Question: Thanks for the help in guiding me in the right direction! What I didn't show, and probably should have, is I am using an array {} for the data portion of the query. That references 24 other sheets in the same doc. Apparently, some of the 'Truck' columns in the other sheets were not set to plain text, which resulted in the error.
I have been using the query function for some time and this is the first time running into this! Thanks so much!
is sheet w/ data entered by end-users.
has the following formula:
'''
=IFERROR(QUERY('Sheet1'!A2:N, "SELECT * WHERE D is not null"),0)
'''
Note: I must complete this via this method, as the example below is a snapshot of the sheet. It's actually a bit more complicated, but I used this example to simplify the problem. The actual sheet has confidential information so I am unable to share.
When a non-numeric value is entered in the 'Truck' column in Sheet1, the query function returns a blank value for that cell. When it's numeric, all is well as illustrated in the image.
The column format is set to 'Automatic'. I tried changing to 'Plain text', however, this results in all 'Truck' column values being blank.
Also worth noting, alphanumeric characters entered in the Routes and Notes columns properly reflects in their respective columns in Sheet2.
Appreciate ANY help as this issue is holding up completion of this project. Thank you
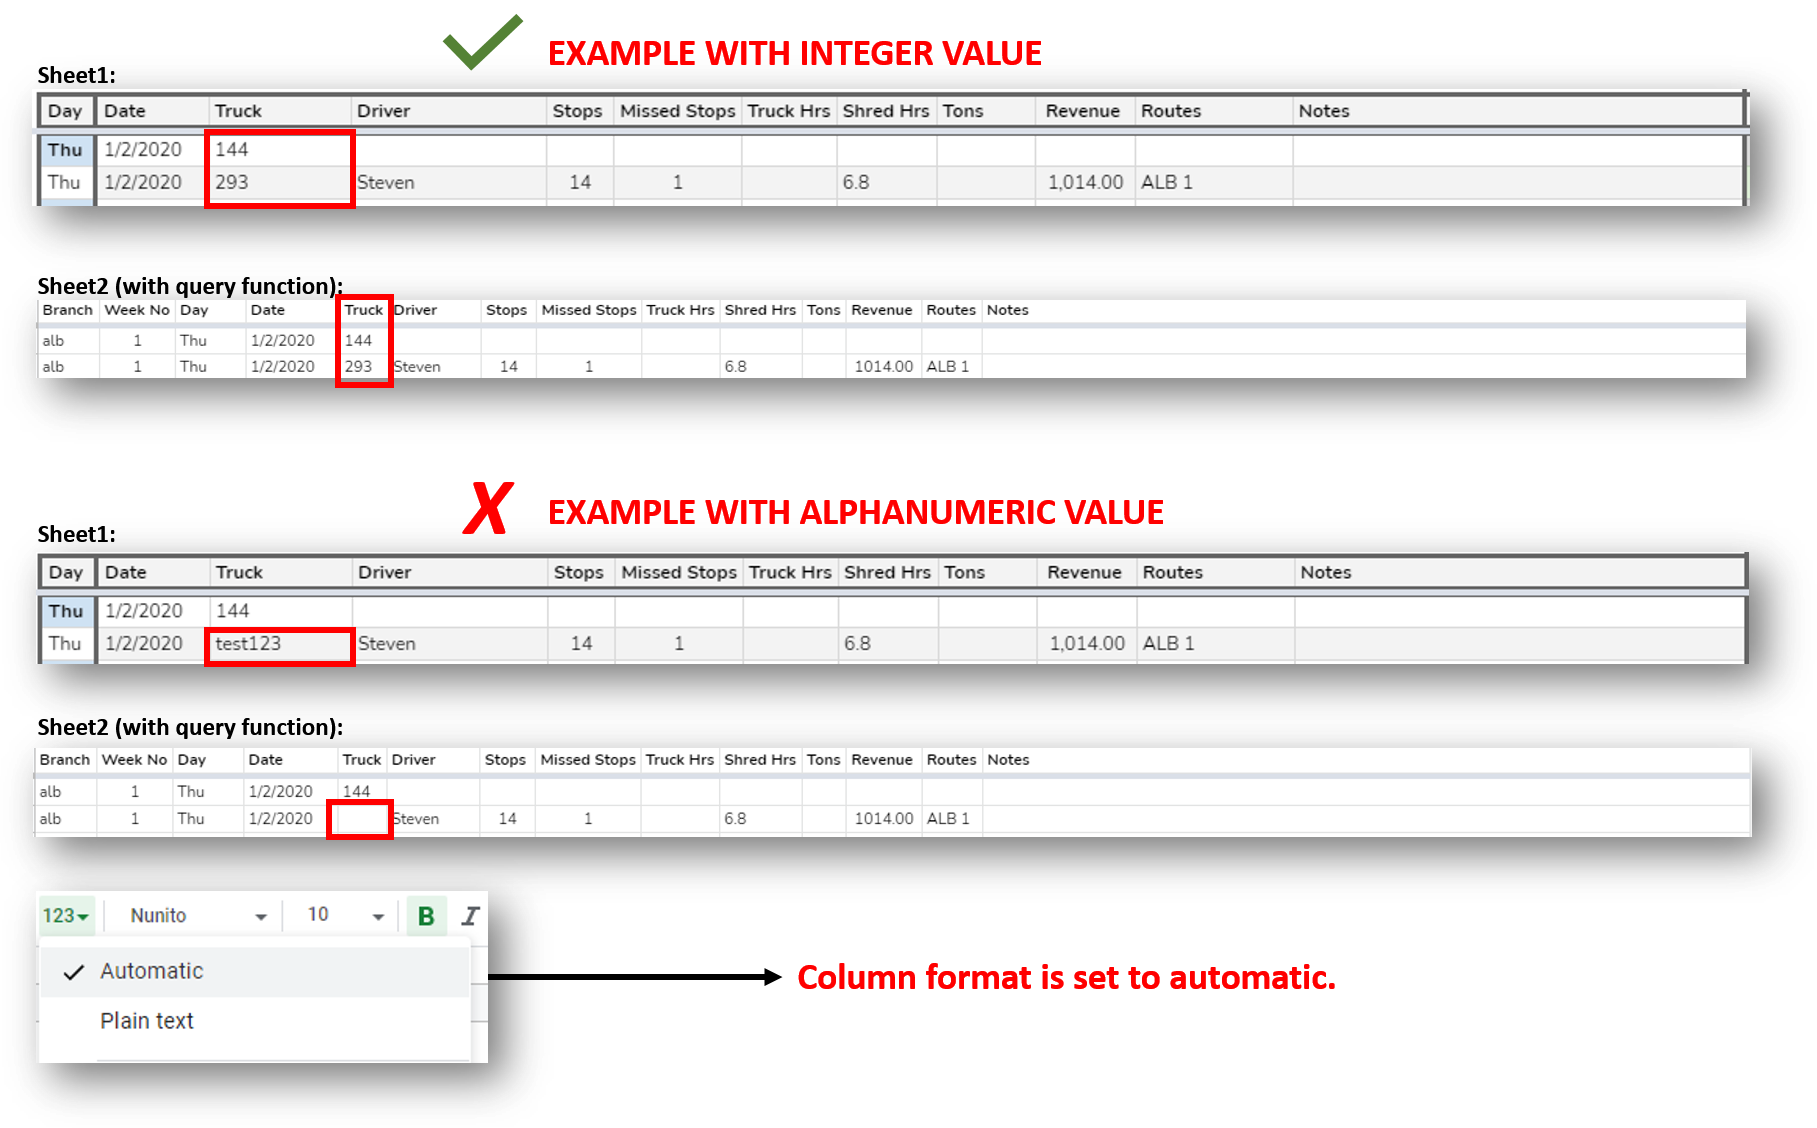
Answer: 'QUERY'
> The column format is set to 'Automatic'. I tried changing to 'Plain text', however, this results in all 'Truck' column values being blank.
This should work along with your formula.
'''
=IFERROR(QUERY('Sheet1'!A2:N, "SELECT * WHERE D is not null"),0)
'''
'Truck''C''D'